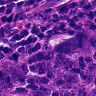
Metastatic tissue present: yes